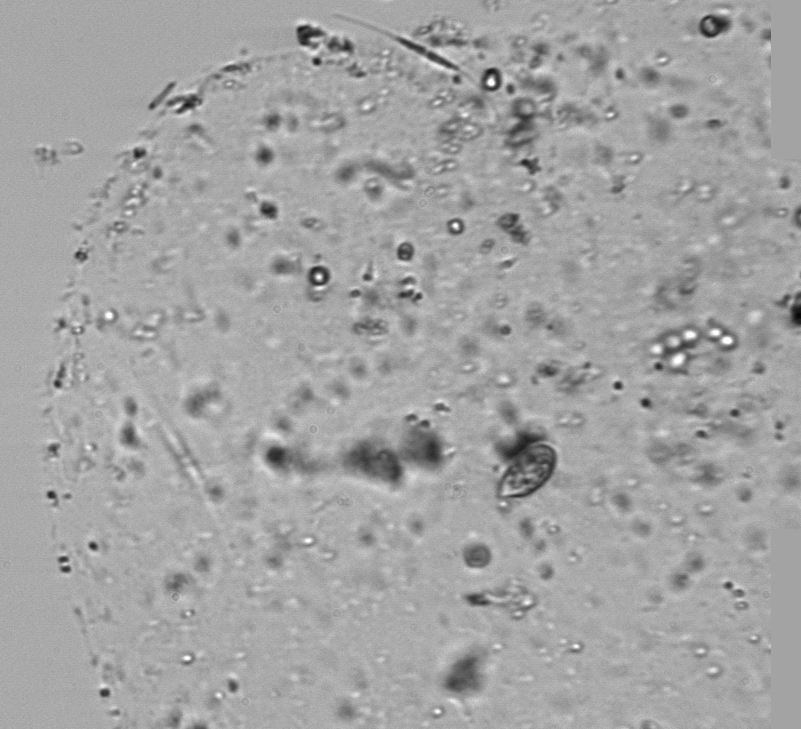
Label: Phaeocystis